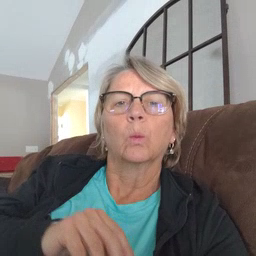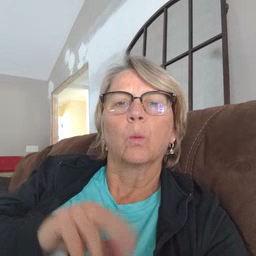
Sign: balloon